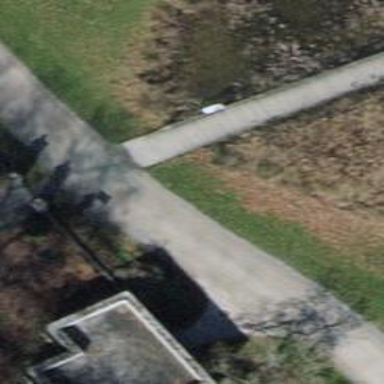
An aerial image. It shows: Footway along the road.